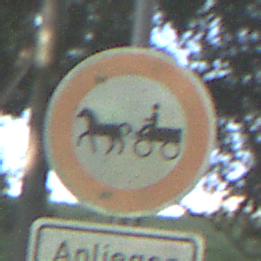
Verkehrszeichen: VerbotGespannfuhrwerke
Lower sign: PersonengruppenFrei1
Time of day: MorningAfternoon
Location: Outdoor (Nature)
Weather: Clear
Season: NotSpecified
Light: Natural